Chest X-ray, AP view. Patient: 40 years old, sex M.
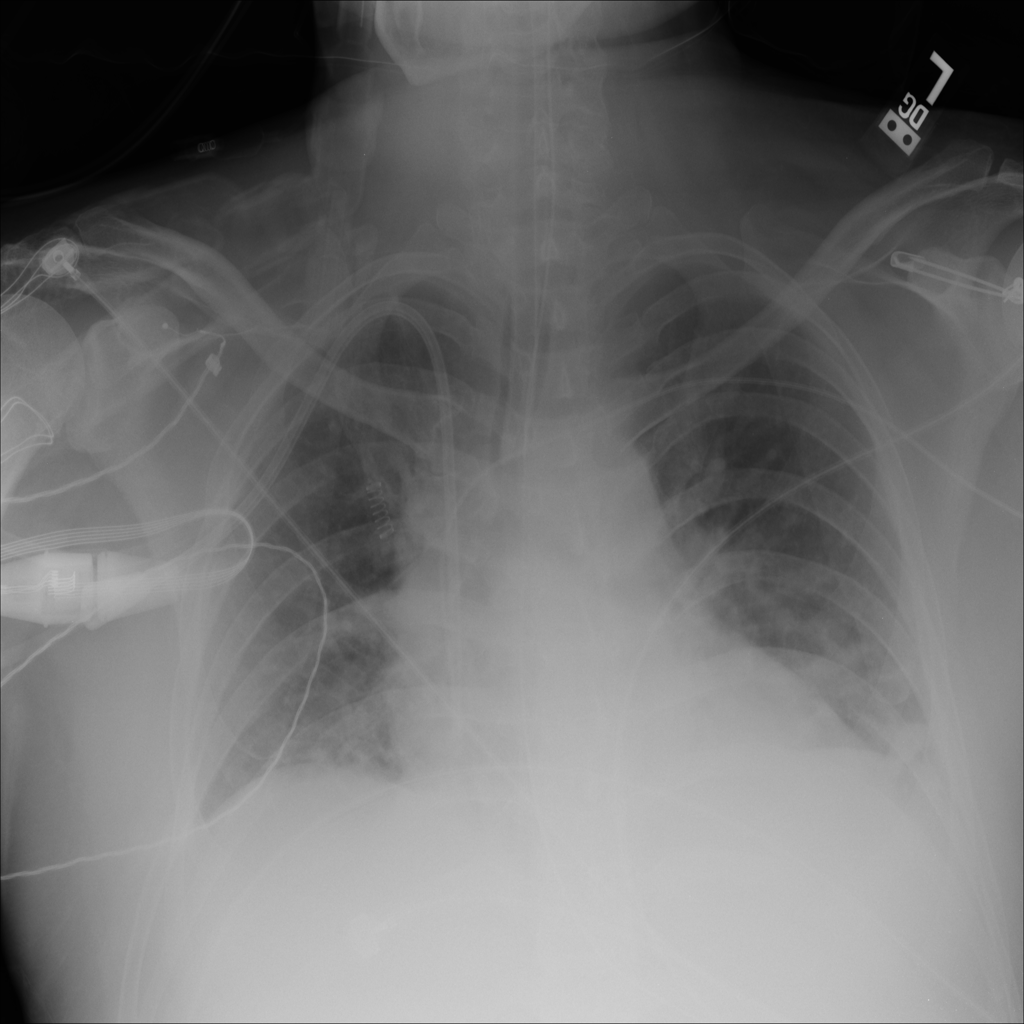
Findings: Atelectasis, Consolidation, Infiltration, Nodule